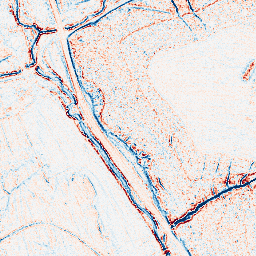
Category: edge_preserving
Decomposition family: anisotropic_diffusion
Decomposition parameters: iterations: 5
kappa: 10
gamma: 0.1
Upsampling method: sinc_hamming
Upsampling parameters: scale: 2
kernel_size: 4
Upsampling scale: 2